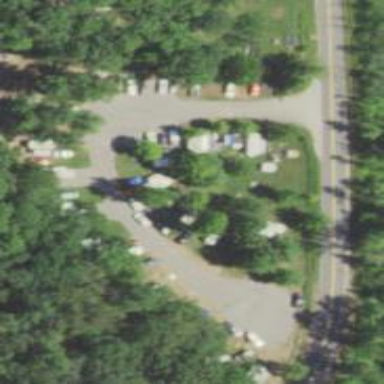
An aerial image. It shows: Campsite designated for tourism.